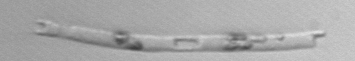
Label: Eucampia_morphytype1